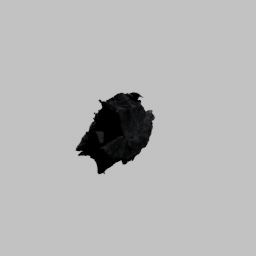
Label: nature